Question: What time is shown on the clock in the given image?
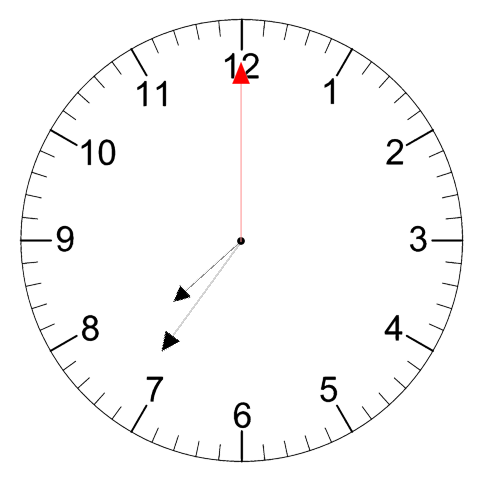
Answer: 07:36:00